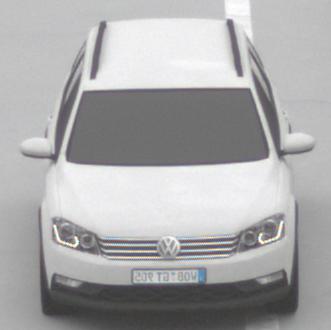
Make: VW
Model: Passat Alltrack 1.8 TSI
Detailed model: Passat (B7) Alltrack
Model produced from: 2012/03
Model produced until: 2013/06
Doors: 5
Color: white
Road condition: dry road
Daytime: midday
Contrast: low contrast